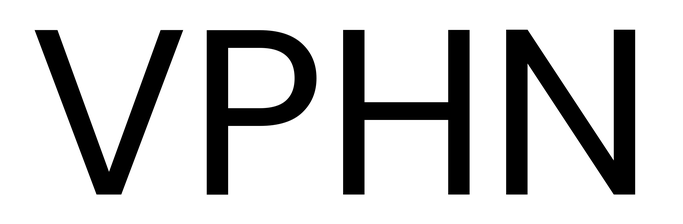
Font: Poppins-Regular